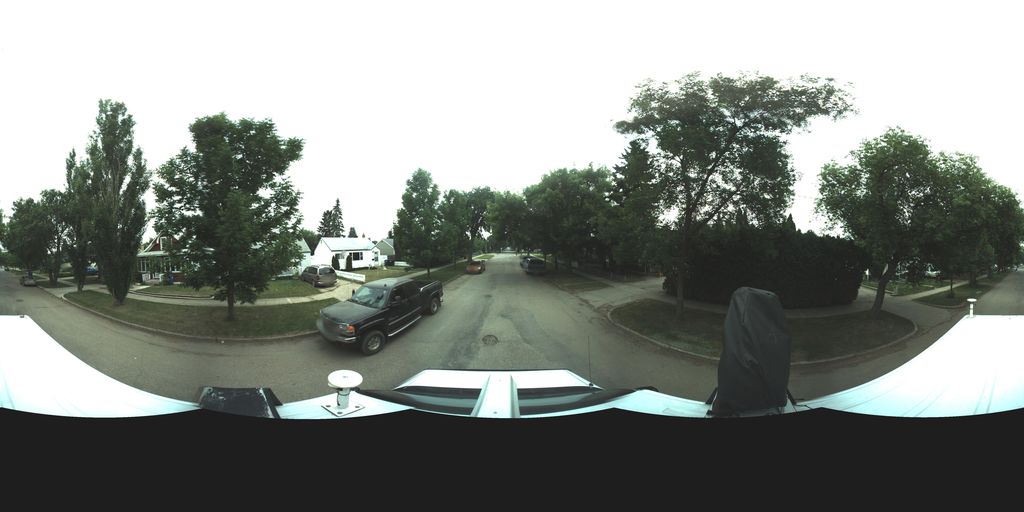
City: saskatoon